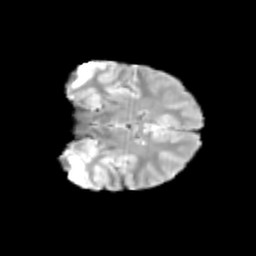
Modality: T2w
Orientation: coronal
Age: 13
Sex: female
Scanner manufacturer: siemens
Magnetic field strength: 3 T
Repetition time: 3.8 s
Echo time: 0.07 s